Question: I have attached a sample image with explains the requirement.
I have a 16x16 matrix or random values (1-1000) generated by 'randi(1000, 16, 16)'
Now I add a 4x4 matrix of same number (eg. 80) somewhere in the 16x16 matrix.
How to I make the large numbers (1-1000) to deviate to my new block of 80s so that the values near 4x4 bock have values closer to 80?

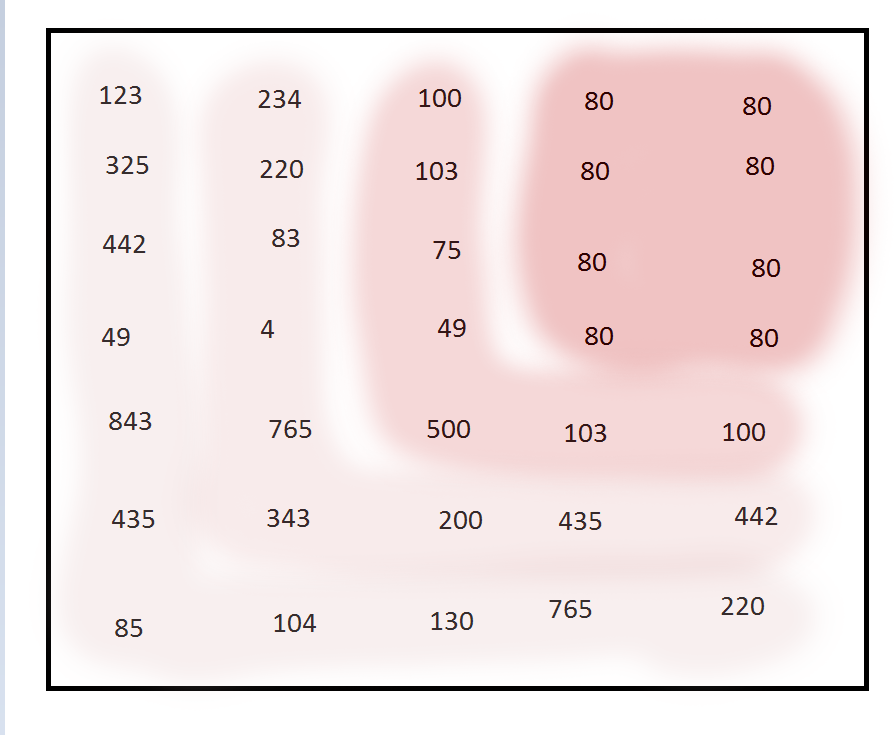
Answer: You can apply a weighted average.
- 'x''80'- '80''1''x''0'- '80''x'